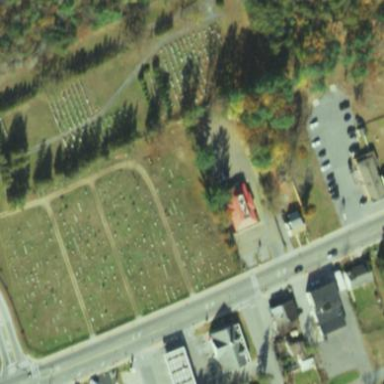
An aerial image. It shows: Cemetery.